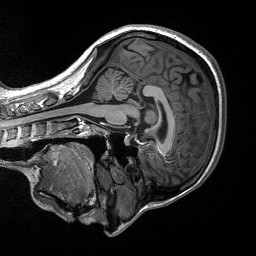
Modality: T1w
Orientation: sagittal
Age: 25
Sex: female
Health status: healthy
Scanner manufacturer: siemens
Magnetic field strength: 3 T
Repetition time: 2.53 s
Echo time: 0.00219 s